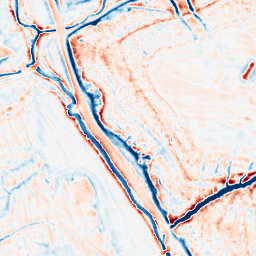
Category: edge_preserving
Decomposition family: bilateral
Decomposition parameters: d: 15
sigma_color: 100
sigma_space: 75
Upsampling method: sinc_blackman
Upsampling parameters: scale: 4
kernel_size: 16
Upsampling scale: 4